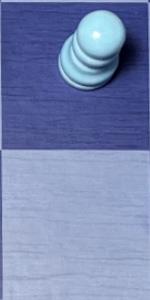
Label: Empty